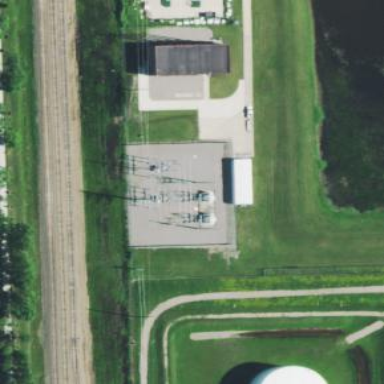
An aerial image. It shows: Distribution level power substation enclosed by fence.